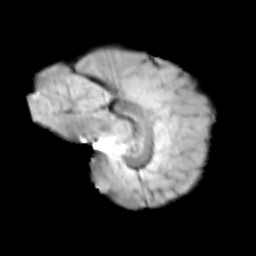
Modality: T2w
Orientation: sagittal
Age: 13
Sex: male
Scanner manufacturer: siemens
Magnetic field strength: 3 T
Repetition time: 3.8 s
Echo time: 0.07 s